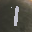
Label: 1